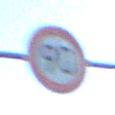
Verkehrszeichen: Geschwindigkeit90
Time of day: MorningAfternoon
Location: Outdoor (Nature)
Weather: Clear
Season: NotSpecified
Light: Natural